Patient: sex F, age 69
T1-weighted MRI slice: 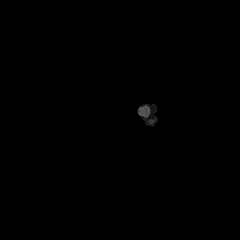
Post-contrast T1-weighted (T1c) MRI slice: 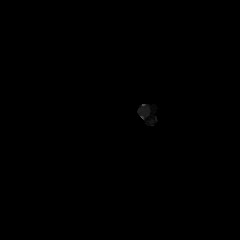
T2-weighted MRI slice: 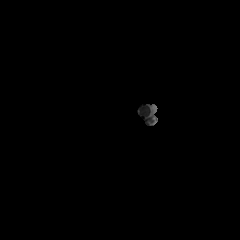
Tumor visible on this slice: no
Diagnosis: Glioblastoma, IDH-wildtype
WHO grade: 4